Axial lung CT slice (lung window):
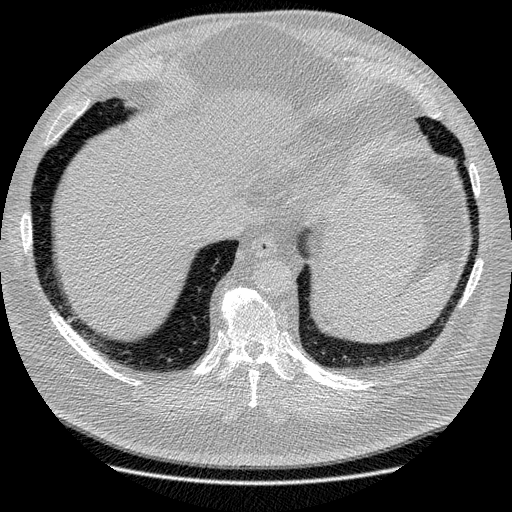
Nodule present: no